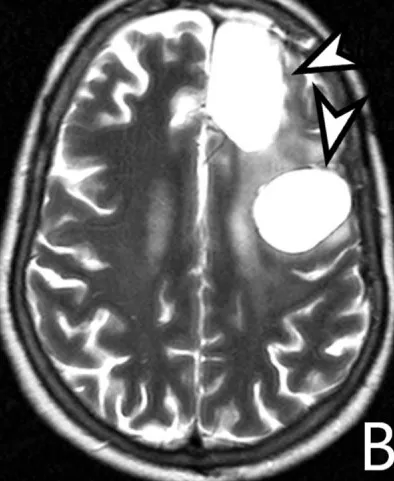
Postoperative T2-WI. Two heterogeneous contrast-enhancing left frontal tumors (arrows). Zones of tissue loss, filled with cerebrospinal fluid (arrowheads).
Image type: radiology (mri)